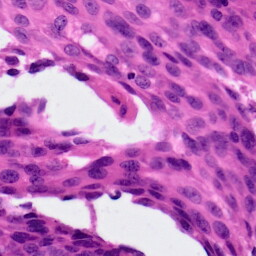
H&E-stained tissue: Ovarian